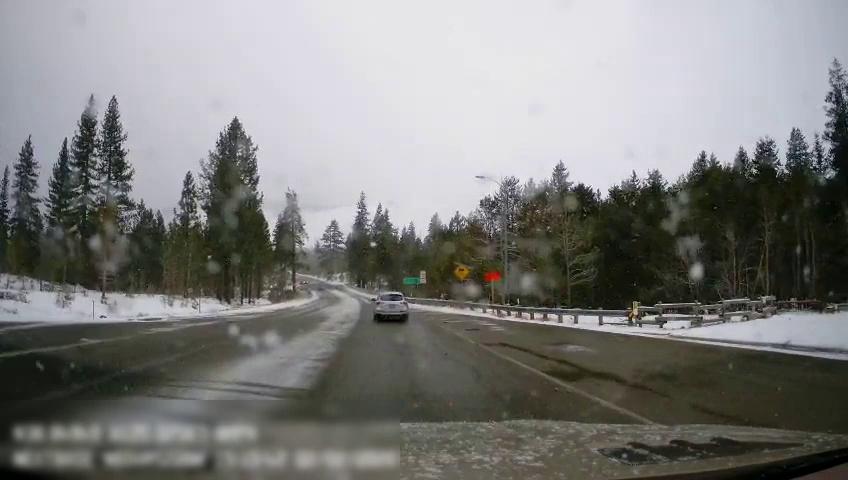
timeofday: Day
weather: Snowy
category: Drivable Space
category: Vehicles | SUV
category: Lanes | Alternate Lane
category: Traffic | Signs
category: Traffic | Signs
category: Traffic | Signs